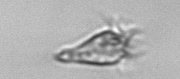
Label: Paratontonia_gracillima